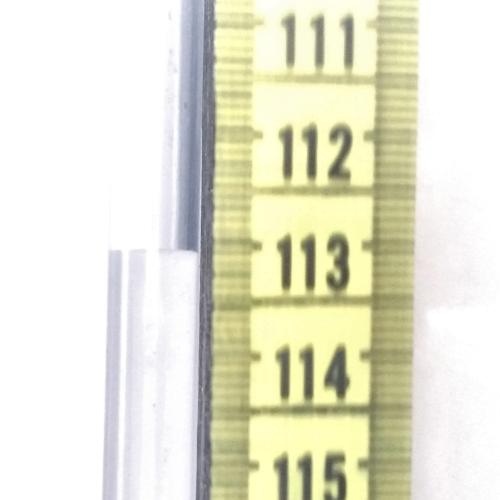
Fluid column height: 113.1 cm